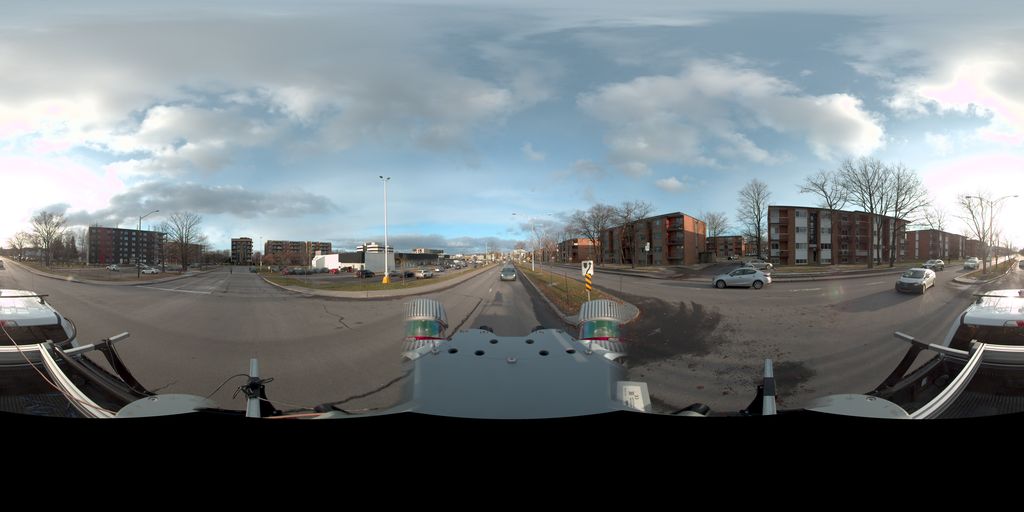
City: quebec_city